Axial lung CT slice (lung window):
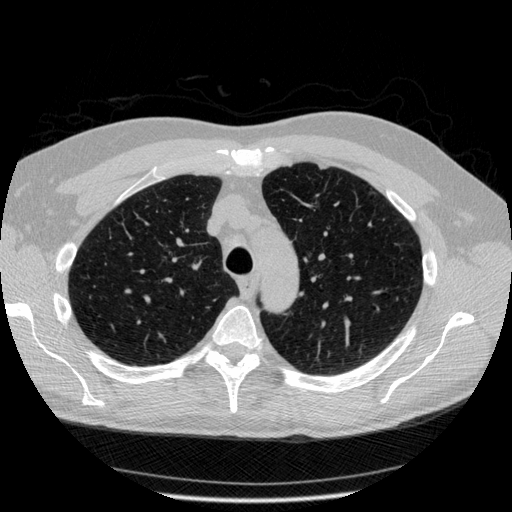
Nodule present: no